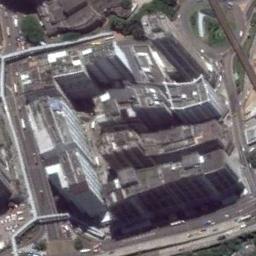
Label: commercial_area